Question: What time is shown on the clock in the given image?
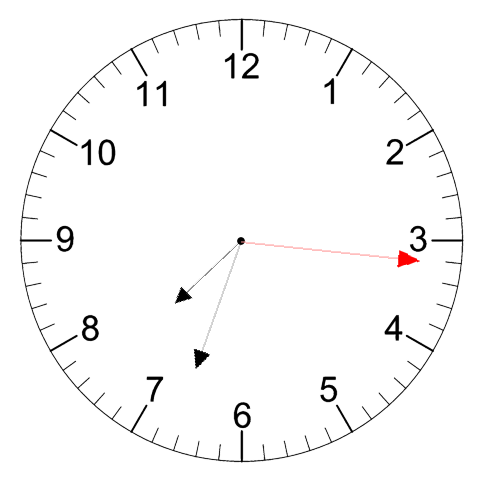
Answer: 07:33:16